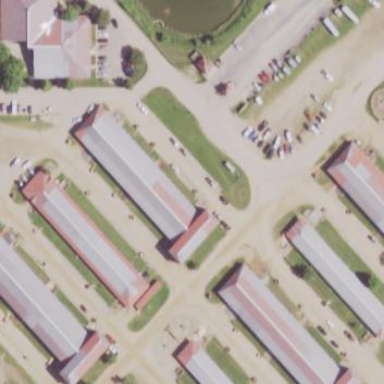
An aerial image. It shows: Stable.